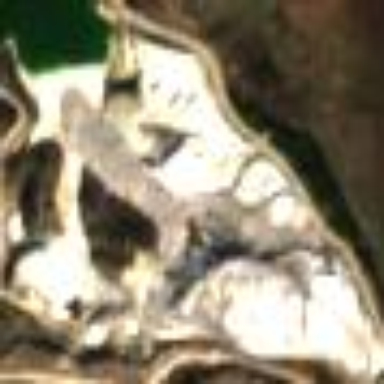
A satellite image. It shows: Industrial waste landfill established near mine site.